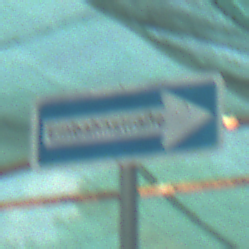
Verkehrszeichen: EinbahnstrasseRechtsweisend
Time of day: MorningAfternoon
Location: Roofed (Special)
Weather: PartlyCloudy
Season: NotSpecified
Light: Natural